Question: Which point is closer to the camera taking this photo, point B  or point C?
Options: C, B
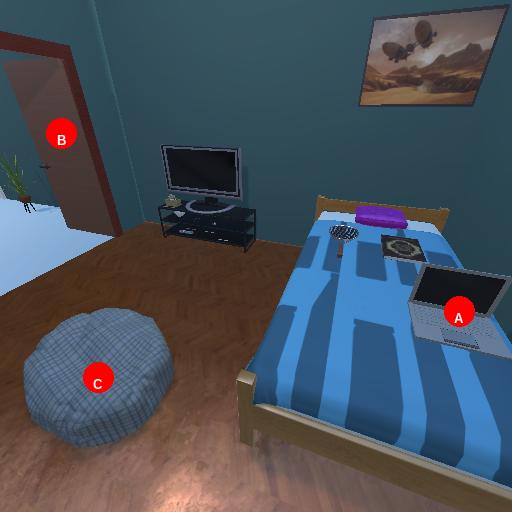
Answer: C